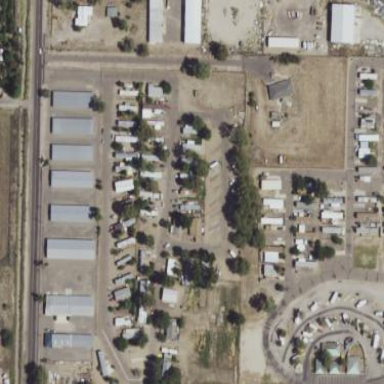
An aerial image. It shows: Residential area designated as trailer park.